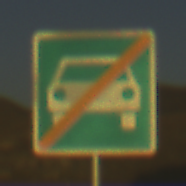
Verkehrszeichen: EndeKraftfahrstrasse
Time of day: SunriseSunset
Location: Outdoor (Nature)
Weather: Clear
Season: NotSpecified
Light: Natural